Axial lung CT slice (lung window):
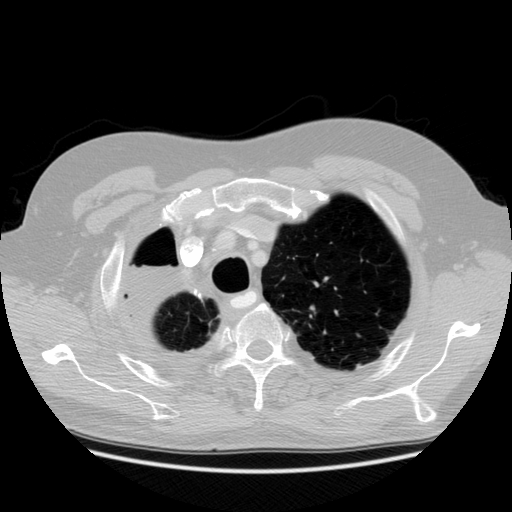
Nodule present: no